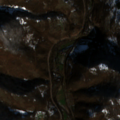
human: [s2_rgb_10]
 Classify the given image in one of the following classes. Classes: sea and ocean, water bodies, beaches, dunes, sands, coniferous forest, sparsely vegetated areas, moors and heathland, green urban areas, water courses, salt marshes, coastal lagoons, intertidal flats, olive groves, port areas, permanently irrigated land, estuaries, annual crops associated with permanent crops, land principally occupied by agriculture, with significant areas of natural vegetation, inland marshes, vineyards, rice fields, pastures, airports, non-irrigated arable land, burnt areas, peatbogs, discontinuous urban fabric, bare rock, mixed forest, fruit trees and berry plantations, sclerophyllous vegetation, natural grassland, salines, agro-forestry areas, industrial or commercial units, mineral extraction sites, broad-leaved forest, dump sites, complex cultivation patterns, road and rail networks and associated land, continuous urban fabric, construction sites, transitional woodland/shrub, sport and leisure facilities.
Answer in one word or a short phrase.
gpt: land principally occupied by agriculture, with significant areas of natural vegetation, broad-leaved forest, transitional woodland/shrub